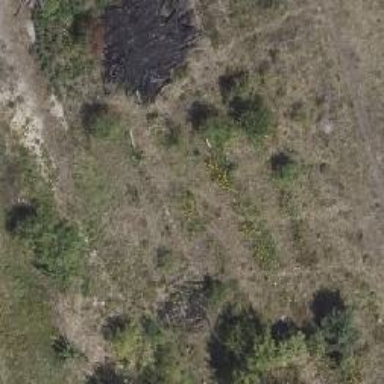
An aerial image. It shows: Abandoned railway with historical significance.